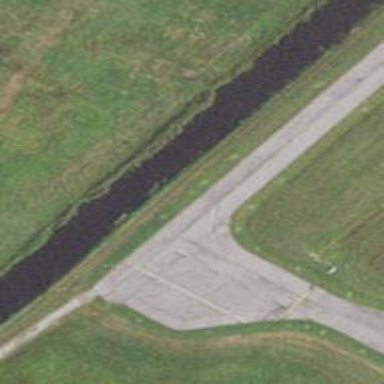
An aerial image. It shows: View of taxiway at the airport.